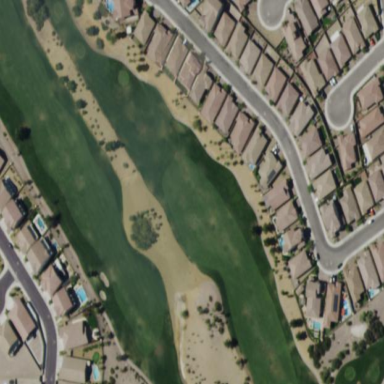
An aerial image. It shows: Area of rough grass used for golf.